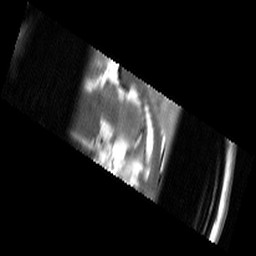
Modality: T2w
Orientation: sagittal
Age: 22
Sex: male
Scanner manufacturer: siemens
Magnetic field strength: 3 T
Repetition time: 8.9 s
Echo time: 0.064 s